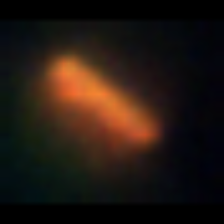
Taxon: Pennate
Group: Diatoms